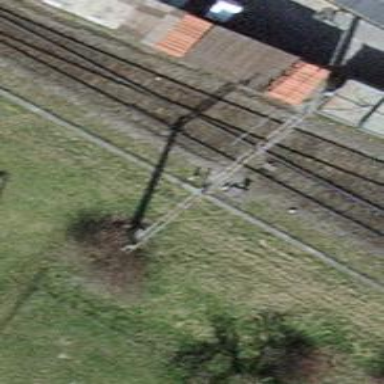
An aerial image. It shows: Single-track electrified railway with contact line.